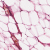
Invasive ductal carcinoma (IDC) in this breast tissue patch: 0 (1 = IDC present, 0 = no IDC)